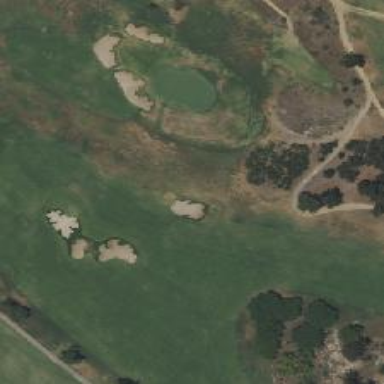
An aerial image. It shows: Golf rough area.